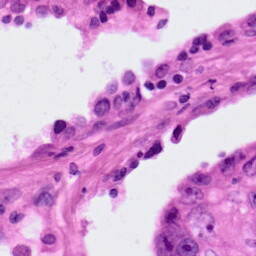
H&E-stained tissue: Lung